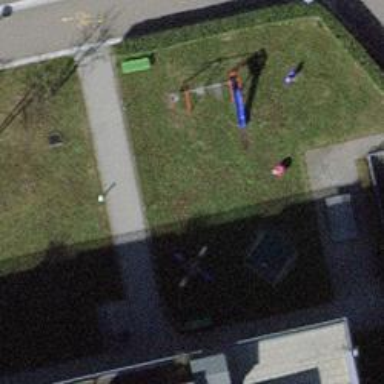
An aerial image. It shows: Playground area for leisure land.